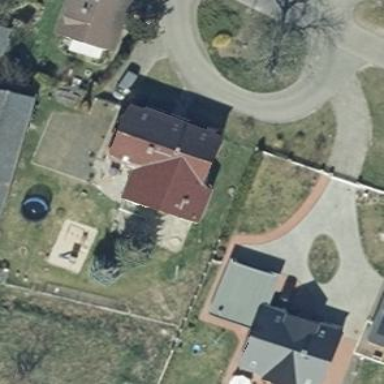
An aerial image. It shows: House with multiple building parts.